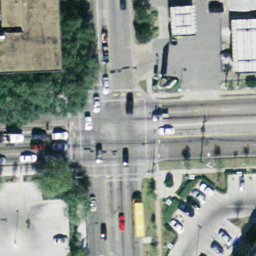
Label: intersection